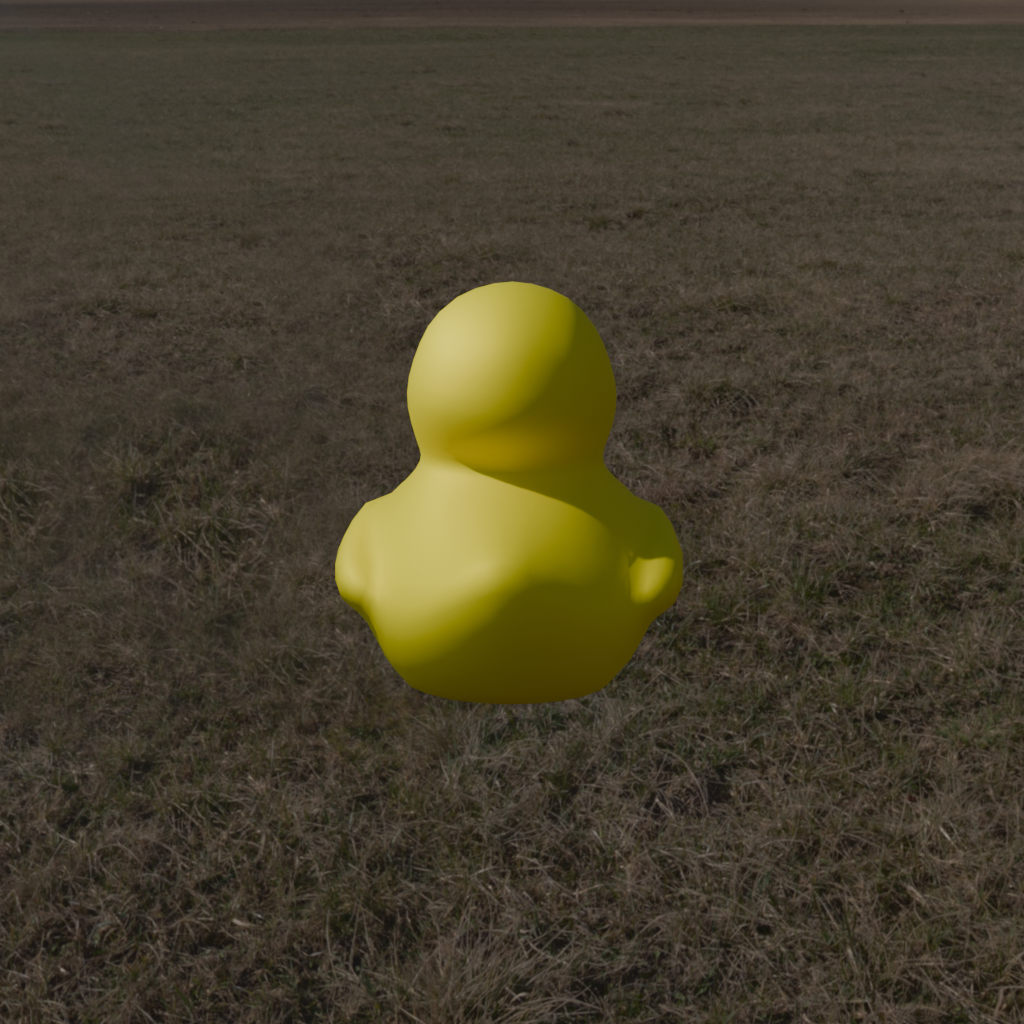
an image of a yellow rubber duck seen from <back> in an open field with a bleft sun and scattered clouds in the sky.